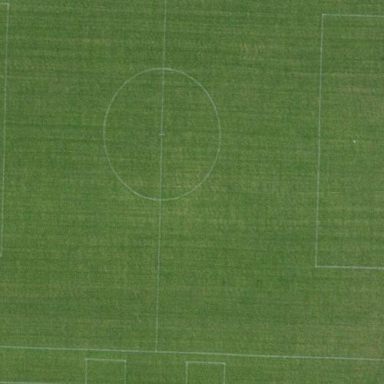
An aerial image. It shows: Soccer pitch for outdoor sports and leisure activities.